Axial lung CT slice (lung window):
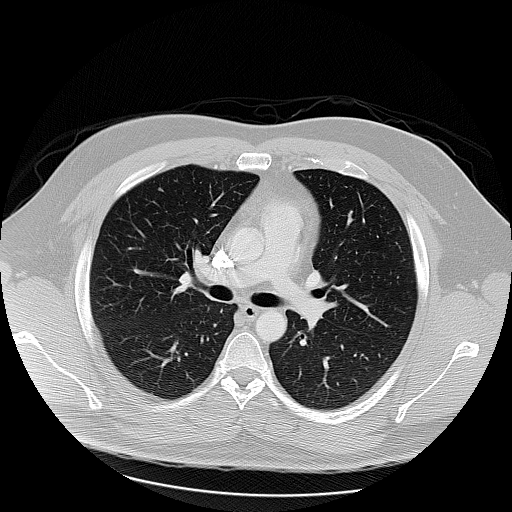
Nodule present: no